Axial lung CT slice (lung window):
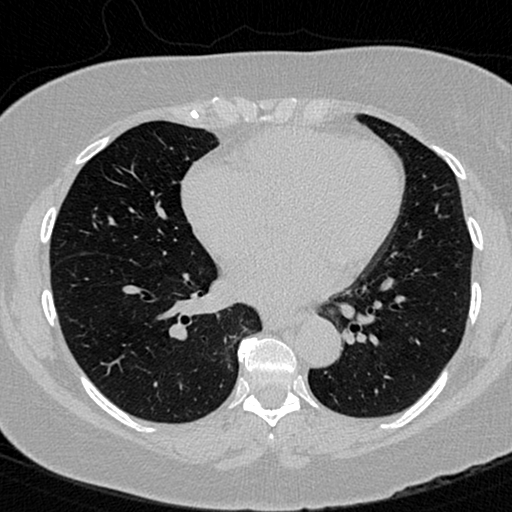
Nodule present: no